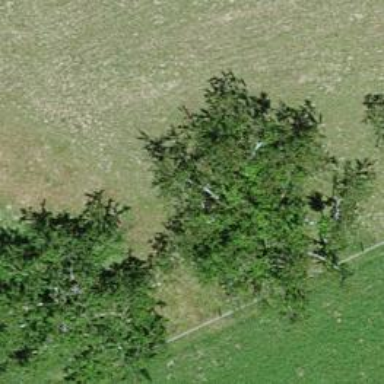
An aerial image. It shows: Deciduous broadleaved tree.